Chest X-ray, PA view. Patient: 48 years old, sex M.
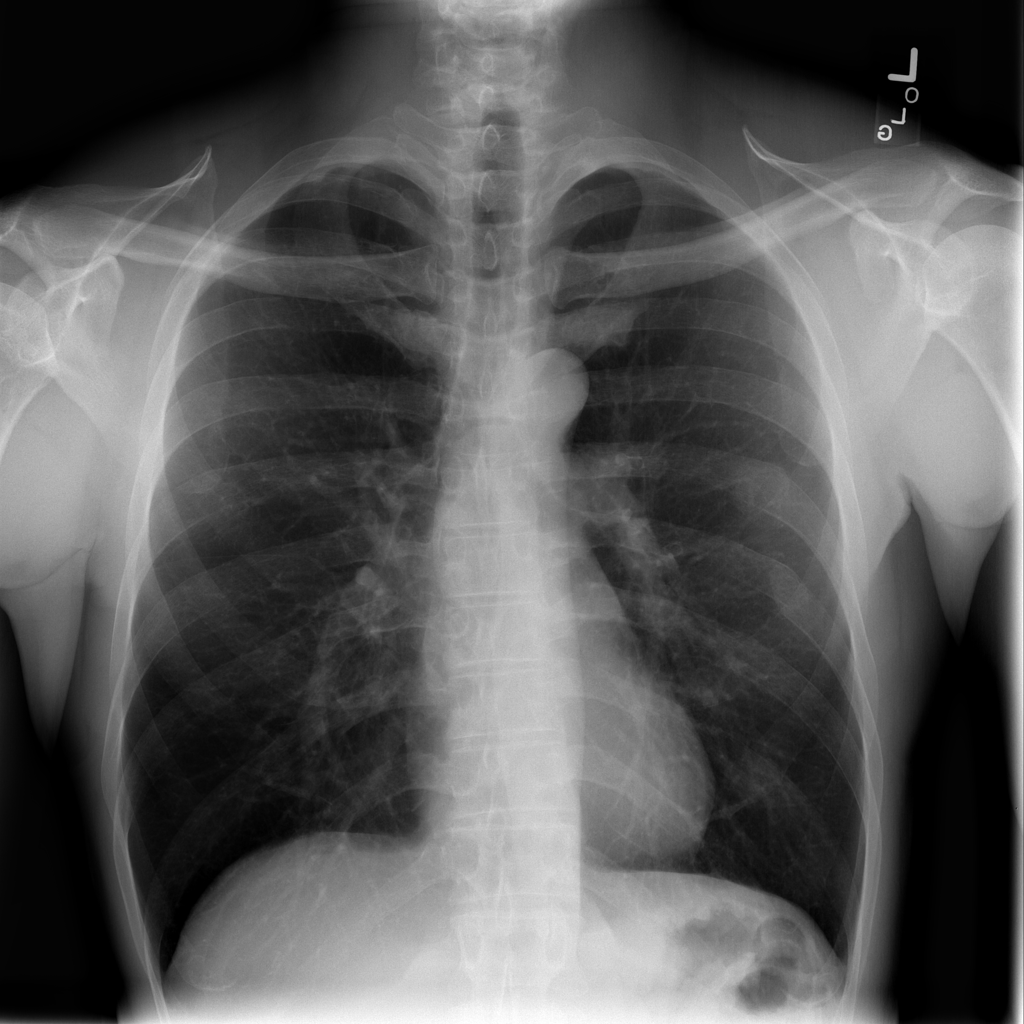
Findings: No Finding